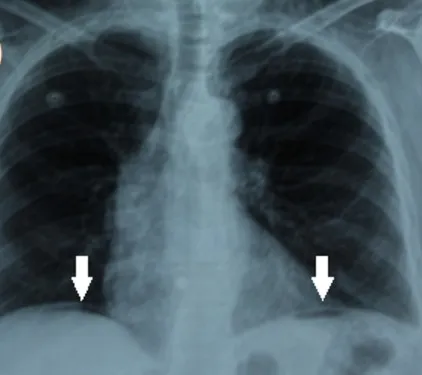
Chest X-ray at day 1 of surgical intervention. It showed significant regression of pneumoperitoneum (see arrows).
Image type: radiology (x_ray)